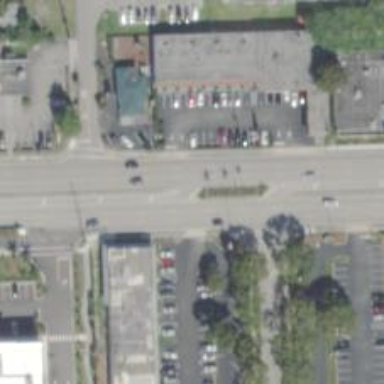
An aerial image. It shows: Asphalt road with primary link designation.